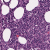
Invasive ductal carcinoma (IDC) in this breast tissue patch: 1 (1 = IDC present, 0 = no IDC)